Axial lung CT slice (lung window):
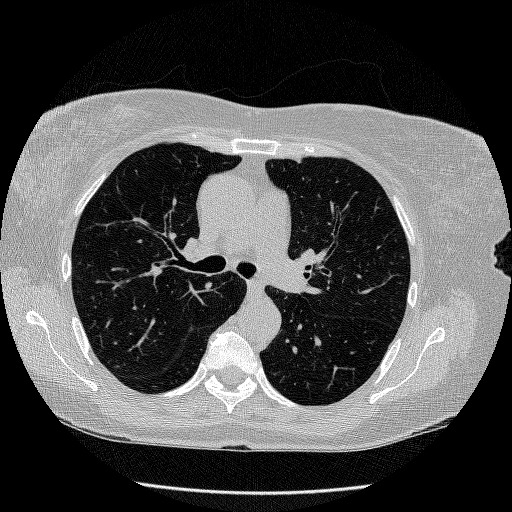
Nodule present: no